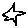
Label: star